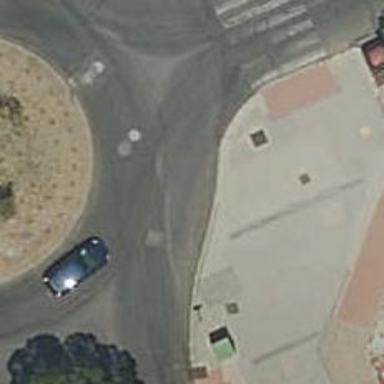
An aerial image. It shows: Residential road with asphalt surface leading to roundabout.